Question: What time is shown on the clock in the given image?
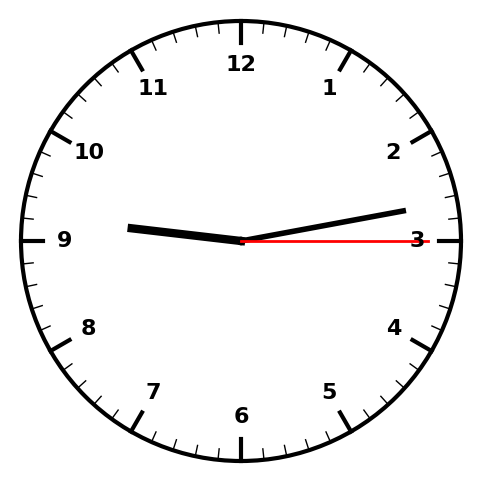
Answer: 09:13:15